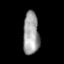
Tissue: prostate
Cell type: T cells
Senescence score: 0.193
Nuclear area (px): 669
Mean DAPI intensity: 158.583